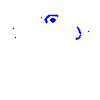
Particle: pion